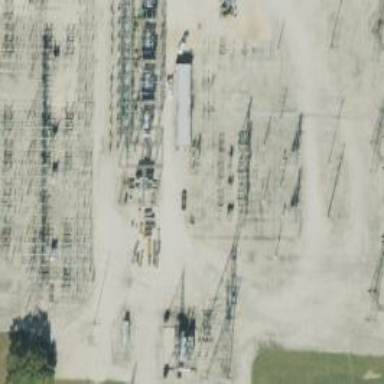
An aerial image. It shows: Switch used for power control.